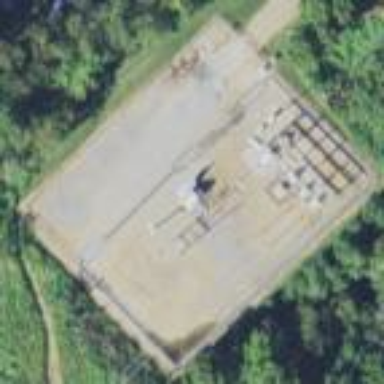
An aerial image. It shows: Distribution power substation secured by fence.